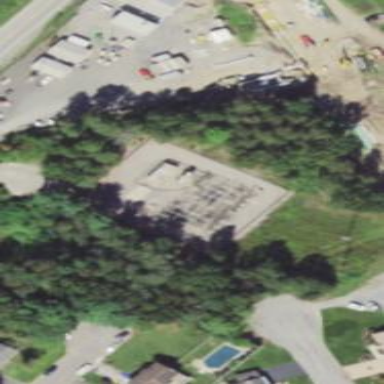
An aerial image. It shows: Outdoor distribution substation.